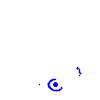
Particle: electron